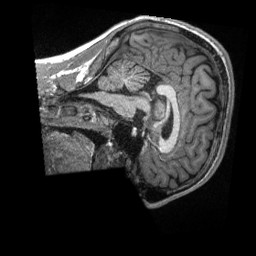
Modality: T1w
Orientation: sagittal
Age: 21
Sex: male
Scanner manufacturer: siemens
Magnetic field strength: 3 T
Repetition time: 2.3 s
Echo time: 0.00288 s